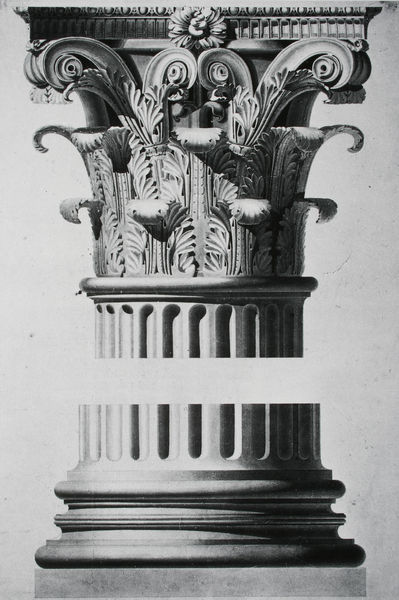
Titel: Säulenkapitell mit Basis vom Tempel des Jupiter Tonans, Rom
Künstler: Friedrich von Gärtner
Standort: München
Institution: Architekturmuseum der Technischen Universität
Schlagwörter: blätter, laub, schatten, blume, blumen, grau, profil, skizze, säule, zeichnung, blüte, blüten, ornament, architektur, sockel, stein, klassizismus, pflanze, pflanzen, kannelierung, relief, studie, architecture, column, corinthian, ornate, white, black, empty, gray, grey, old, detail, flowers, pattern, plinthe, foto, antike, druck, schnitt, stich, illustration, entwurf, schema, architrav, kapitell, fragment, fries, sims, kehle, voluten, flower, ionisch, greek, roman, stone, blattwerk, konstruktion, building, griechenland, kanneluren, korinth, plants, basis, schnecke, schnecken, korinthisch, black and white, klassik, shadow, schaft, wulst, eierstab, doppelt, photo, sculpture, spiral, statue, kapitel, marble, abakus, echinus, akanthus, akantus, arkanthus, leaves, korintisch, arkantus, design, renaissance, kannelure, säulenordnung, pflante, kanelluren, kannelur, italian, construction, floral, leaf, space, pillar, structure, carving, ornamental, pedestal, anuli, fluted, photograph, korinthische säule, deckplatte, base, curling, broken, lack, greece, kanelierung, papittel, cylinder, capital, tube, kanellure, volute, masonry, e, curve, carved, blatt, chisel, pilar, carve, delicate, divided, eraser, renaisance, capitol, erase, collum, straigt lines, craftsmenship, dentil, dorian, empty space, säule korinthisch, ы, колонна, древний, камень, гипс, мрамор, богема, исскуство, size difference, desighns, black and wite